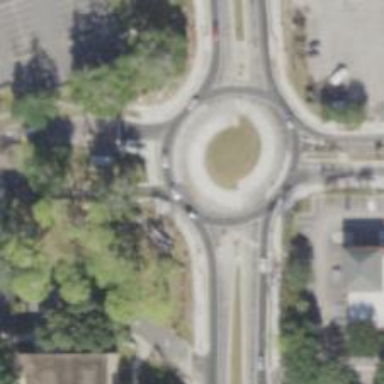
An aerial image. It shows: Residential road featuring roundabout with turbo design.